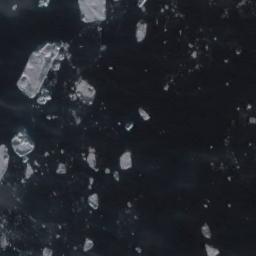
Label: sea_ice